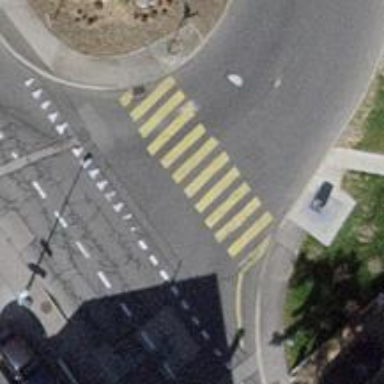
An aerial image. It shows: Zebra crossing on the road.